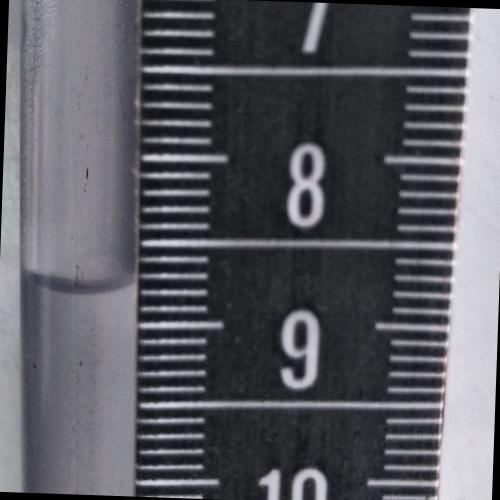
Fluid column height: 8.8 cm